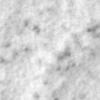
Label: no_change